You are looking at the short-time Fourier spectrogram of a bearing's acceleration signal. Diagnose the bearing from this image, choosing from: normal, inner_race, outer_race, ball.
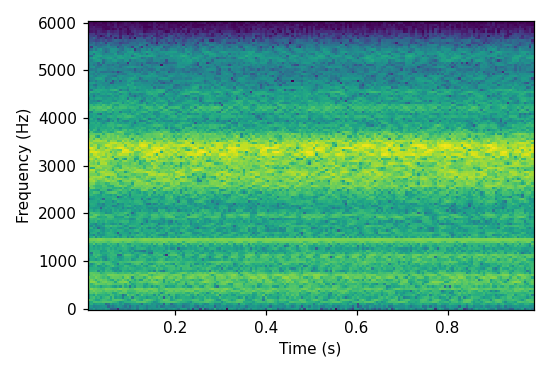
Answer: ball